Question: I'm interested how does linux act in situation that pictured.

You can see library "A" is staticaly linked with application. But this application depends on dynamic library B, and it in turn depends on library A.
So, what library A will use dynamic library B? Staticaly linked library A in my application or it will again load additional library A.
It's important in case if these libraries have different versions.
Also you can suggest me some articles about me, cause for me linker is like black box.
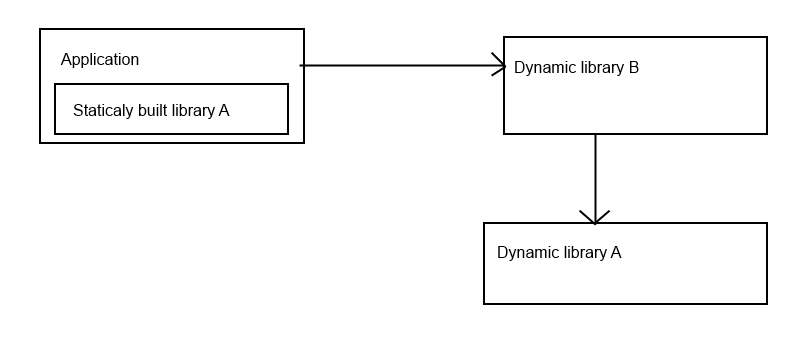
Answer: Dynamically linked library B 'libB.so' -which should be dynamically linked, when 'libB.so' is built, to 'libA.so' will not see the statically linked 'libA.a' (even worse, it might have duplicate global variables of that library, so that could give you a nightmare).
Actually, 'libA.a' does not exist in the ELF executable of your main program. Only some but not all object files 'a*.o' from 'libA.a' are statically linked inside your executable (those actually needed).
See <URL> man pages. Use 'strace', and try once 'cat /proc/self/maps' ...
In short (even of similar or different versions).